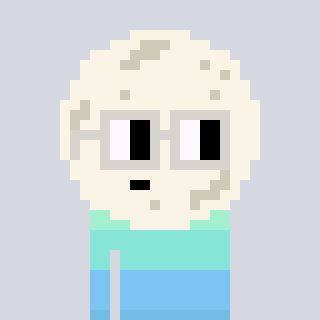
a pixel art character with square light gray glasses, a moon-shaped head and a magenta-colored body on a cool background